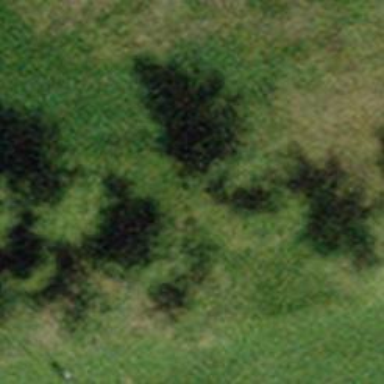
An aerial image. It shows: Needle-leaved tree in nature.